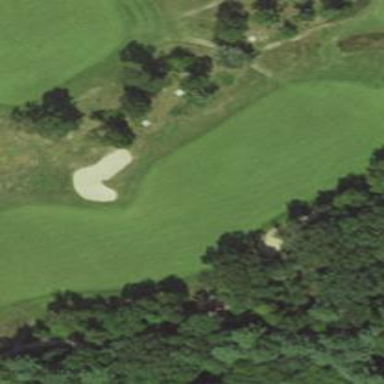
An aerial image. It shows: Golf rough area.